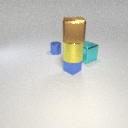
small blue metal cube in front of large cyan metal cube